Field crop: maize
Growth stage: 2
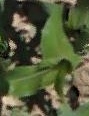
Species: maize